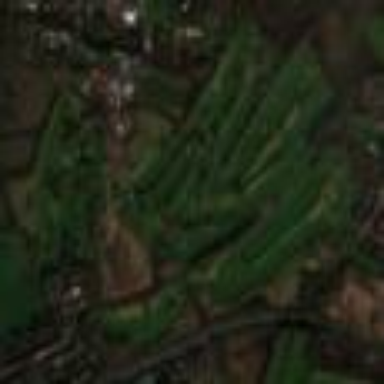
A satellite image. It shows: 18-hole golf course classified as leisure land.